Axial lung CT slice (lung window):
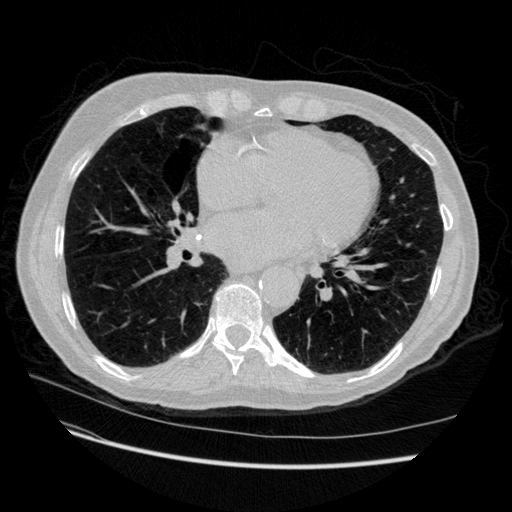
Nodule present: no